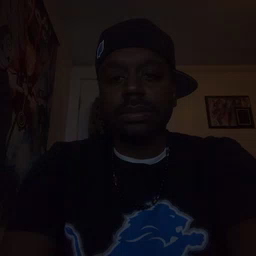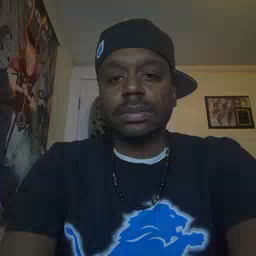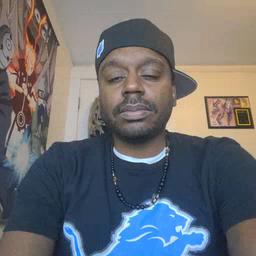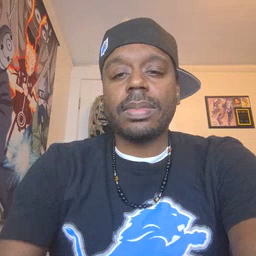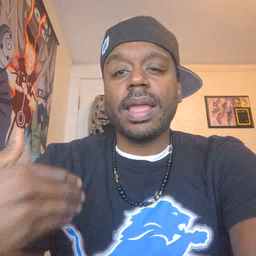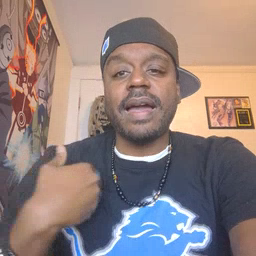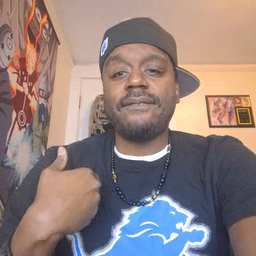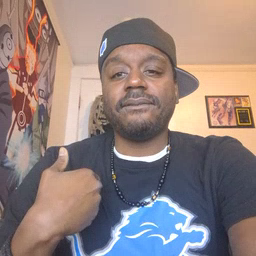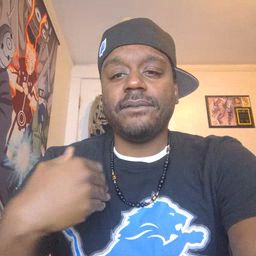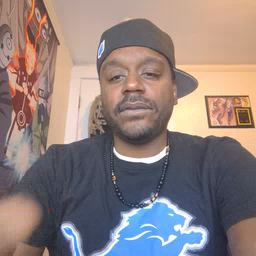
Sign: have